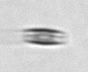
Label: pennate